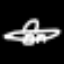
Label: airplane